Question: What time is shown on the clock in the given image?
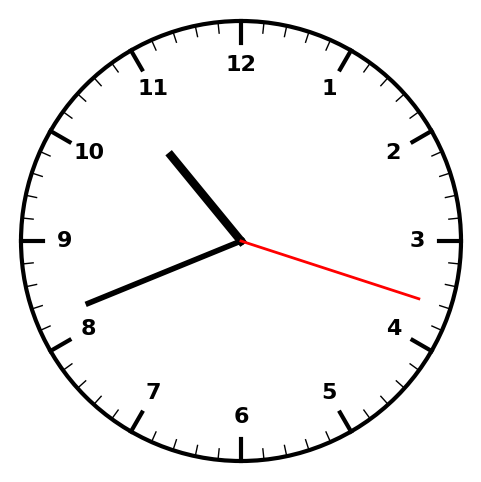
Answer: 10:41:18